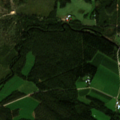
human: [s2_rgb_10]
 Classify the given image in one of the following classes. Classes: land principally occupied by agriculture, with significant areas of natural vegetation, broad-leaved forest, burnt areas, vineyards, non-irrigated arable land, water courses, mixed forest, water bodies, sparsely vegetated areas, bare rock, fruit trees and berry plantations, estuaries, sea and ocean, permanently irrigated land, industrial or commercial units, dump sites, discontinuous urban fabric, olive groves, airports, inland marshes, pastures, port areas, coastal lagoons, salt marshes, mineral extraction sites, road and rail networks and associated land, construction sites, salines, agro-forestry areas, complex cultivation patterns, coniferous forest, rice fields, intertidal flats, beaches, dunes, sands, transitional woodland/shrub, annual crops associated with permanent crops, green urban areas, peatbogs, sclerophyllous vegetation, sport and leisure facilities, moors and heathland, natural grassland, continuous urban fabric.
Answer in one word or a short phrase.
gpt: land principally occupied by agriculture, with significant areas of natural vegetation, coniferous forest, mixed forest, transitional woodland/shrub